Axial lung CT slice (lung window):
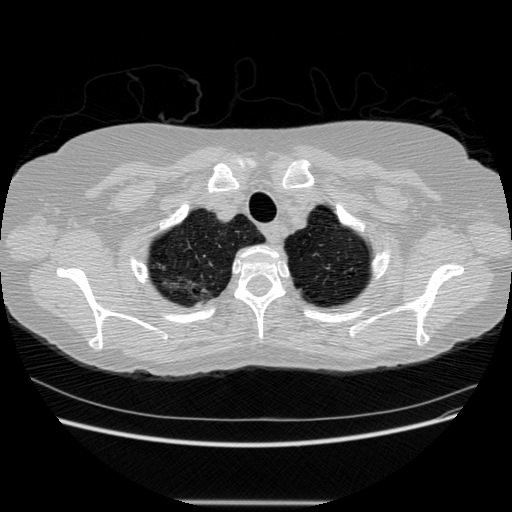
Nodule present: no